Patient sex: M
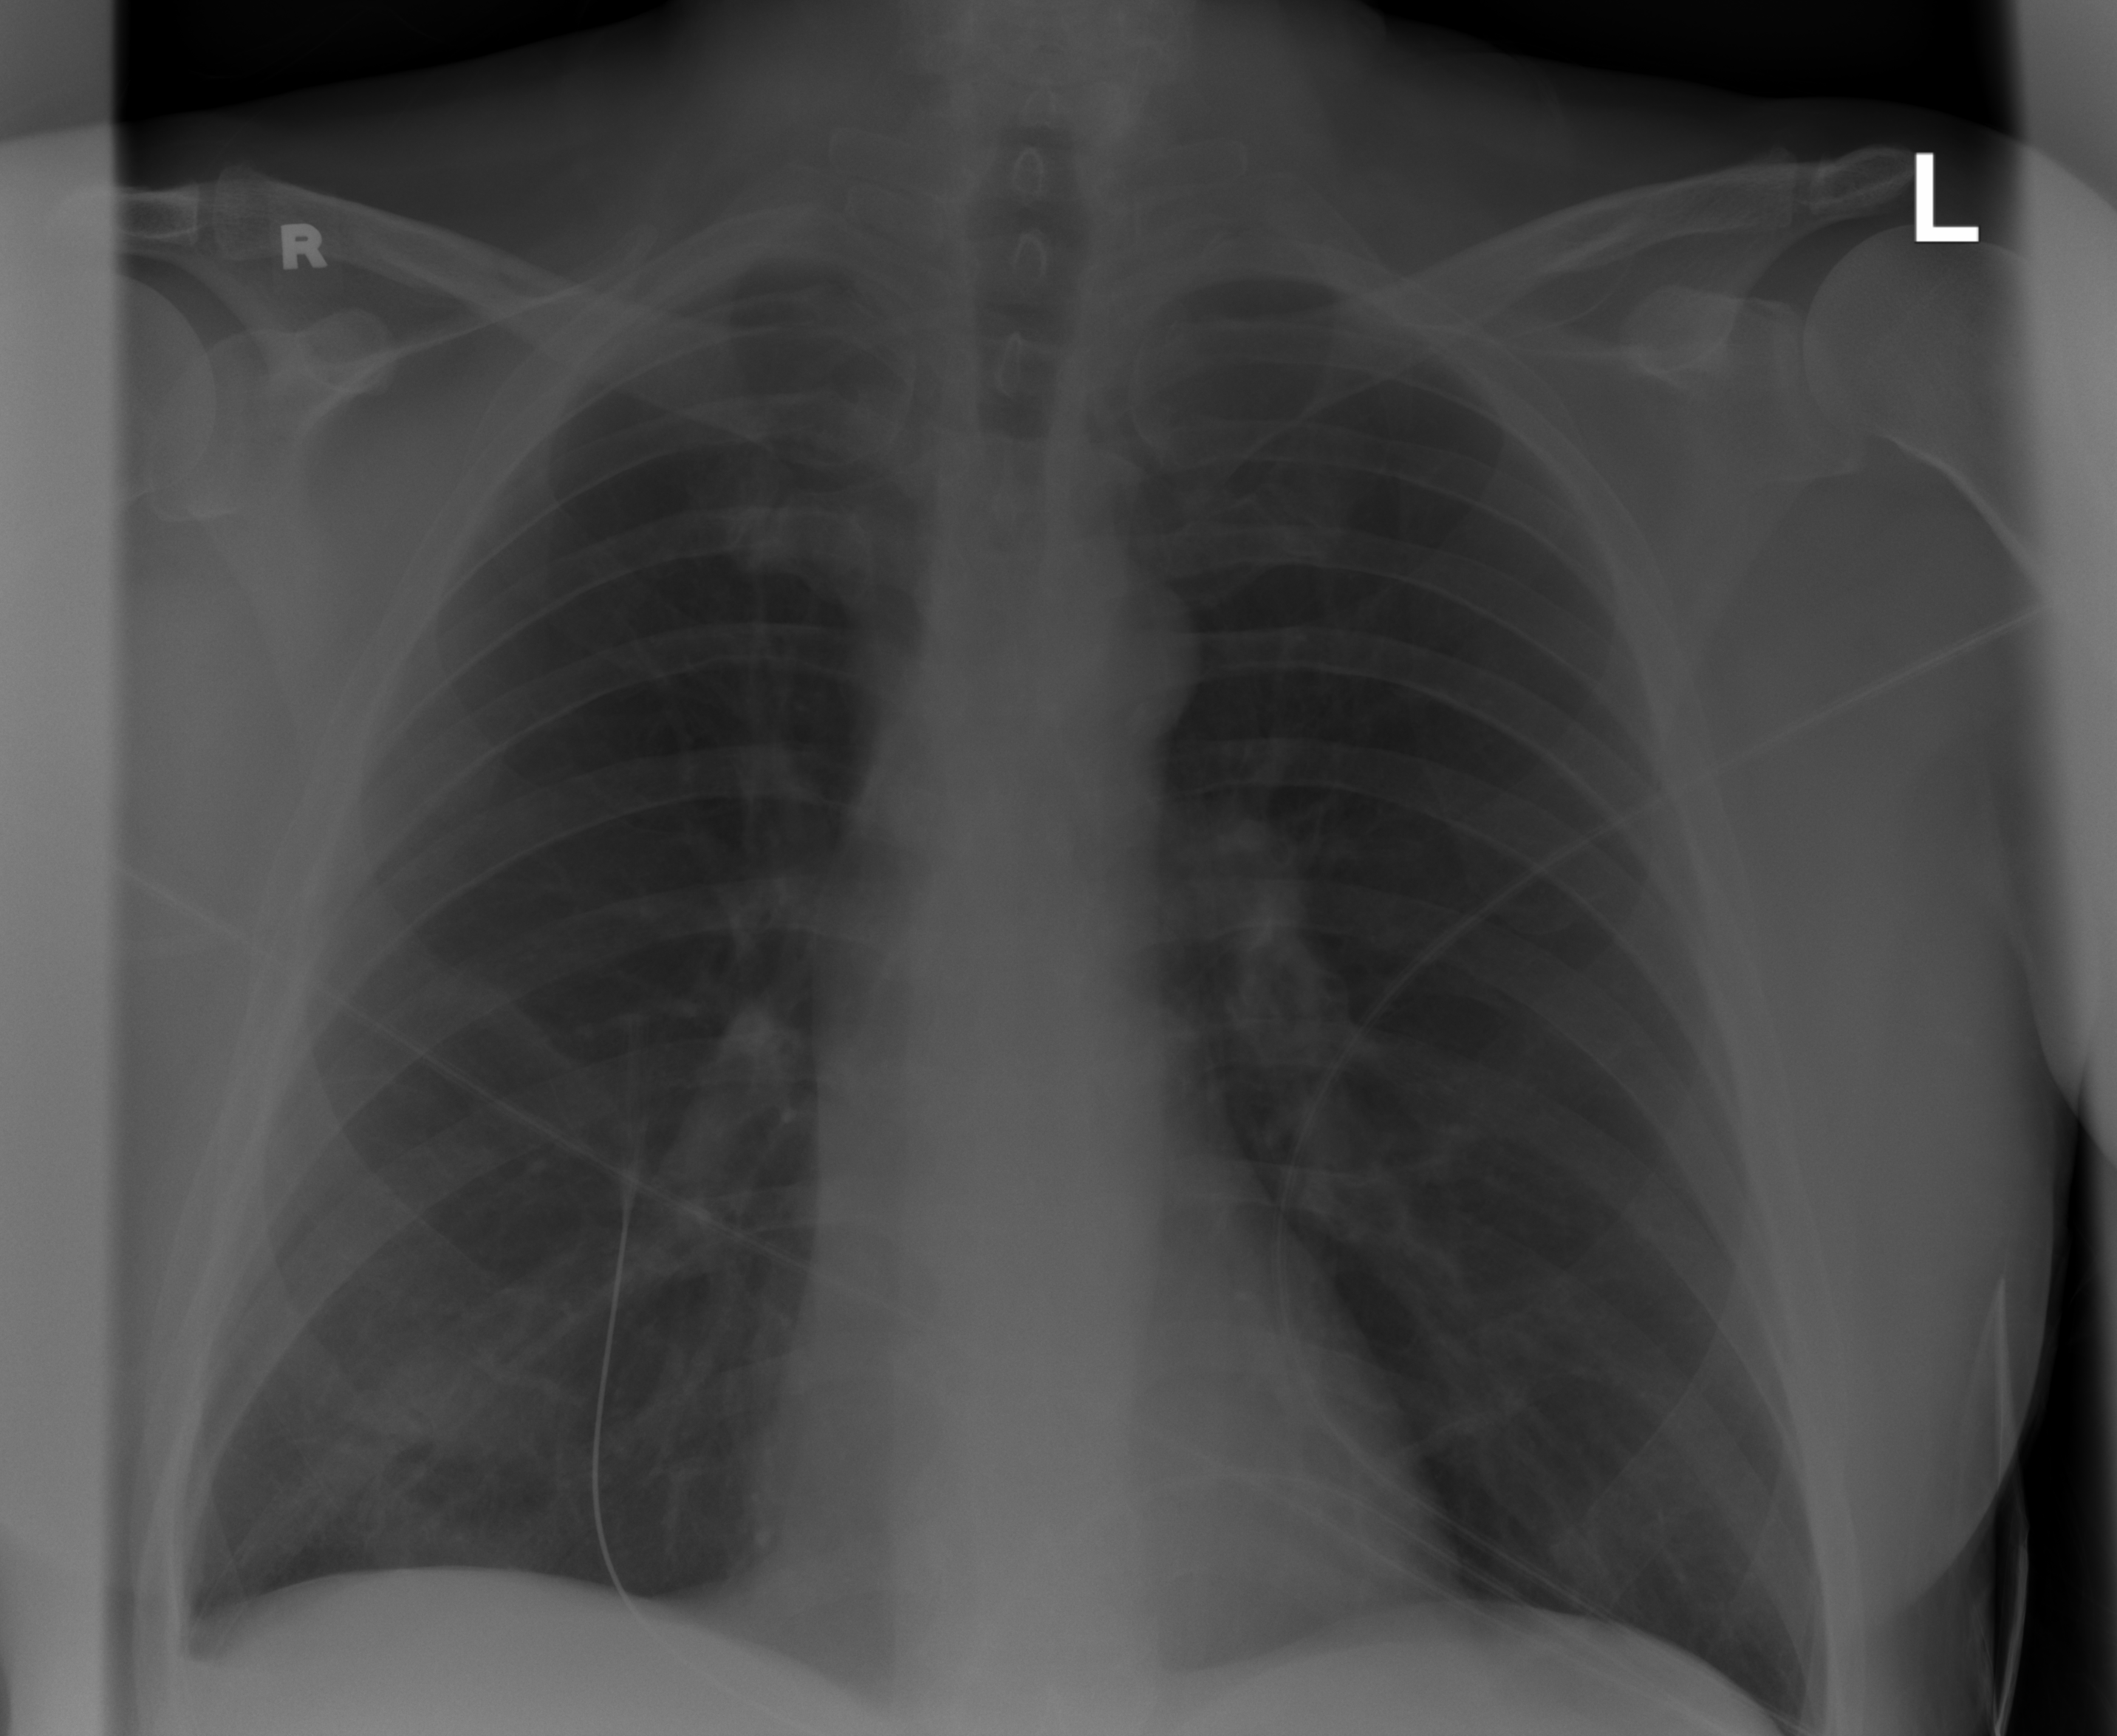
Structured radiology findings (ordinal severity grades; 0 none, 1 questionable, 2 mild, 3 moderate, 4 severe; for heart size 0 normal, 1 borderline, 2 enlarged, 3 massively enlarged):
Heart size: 0
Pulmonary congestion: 0
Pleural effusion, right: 2
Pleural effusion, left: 0
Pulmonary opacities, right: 0
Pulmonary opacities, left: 0
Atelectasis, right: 0
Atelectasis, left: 0